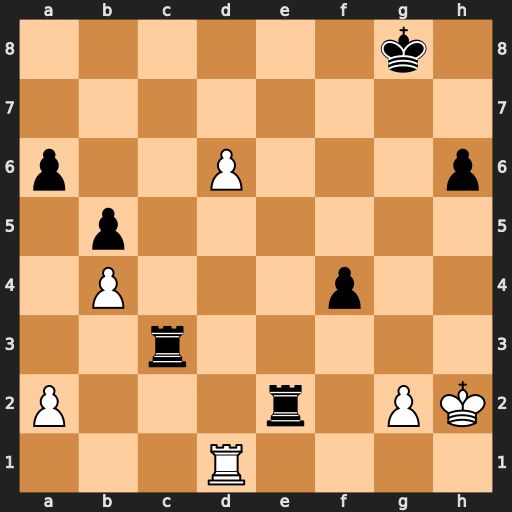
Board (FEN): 6k1/8/p2P3p/1p6/1P3p2/2r5/P3r1PK/3R4
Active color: w
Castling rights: -
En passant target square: -
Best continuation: d7 Rce3 d8=Q+